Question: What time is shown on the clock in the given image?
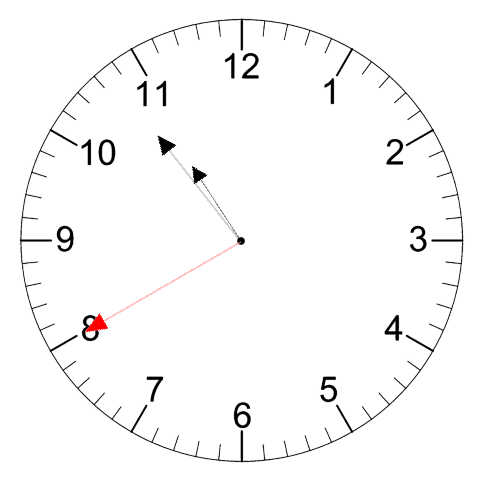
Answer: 10:53:40